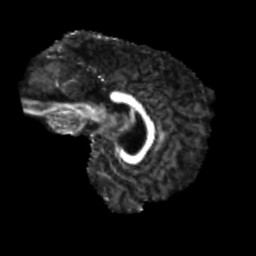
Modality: FA
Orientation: sagittal
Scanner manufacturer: siemens
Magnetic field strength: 3 T
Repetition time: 4 s
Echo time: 0.0594 s